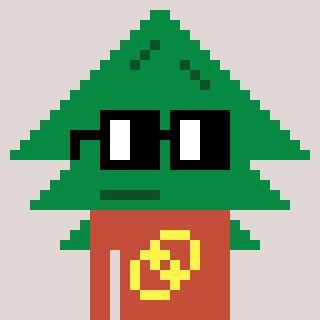
a pixel art character with square black glasses, a fir-shaped head and a rust-colored body on a warm background